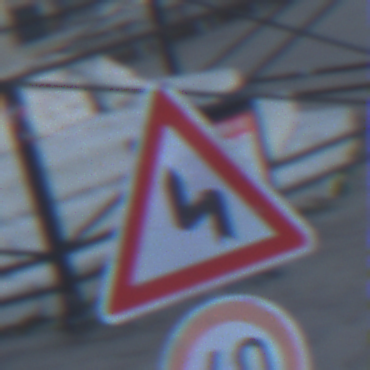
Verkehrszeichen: DoppelkurveZunaechstLinks
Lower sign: Geschwindigkeit40
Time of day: Dawn
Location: Outdoor (Urban)
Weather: Clear
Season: NotSpecified
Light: Natural